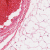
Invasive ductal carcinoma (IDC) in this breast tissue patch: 0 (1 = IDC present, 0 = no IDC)